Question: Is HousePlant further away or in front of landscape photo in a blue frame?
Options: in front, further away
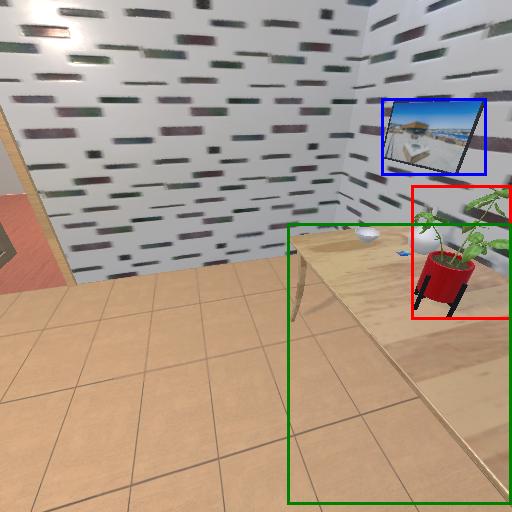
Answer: in front